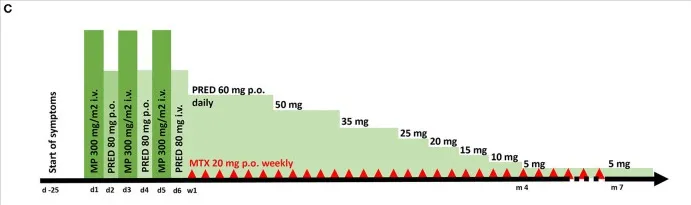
(C) Course of treatment in our patient. D, day; w, week; m, months; MP, methylprednisolone; PRED, prednisolone; MTX, methotrexate.
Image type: pathology (fish)